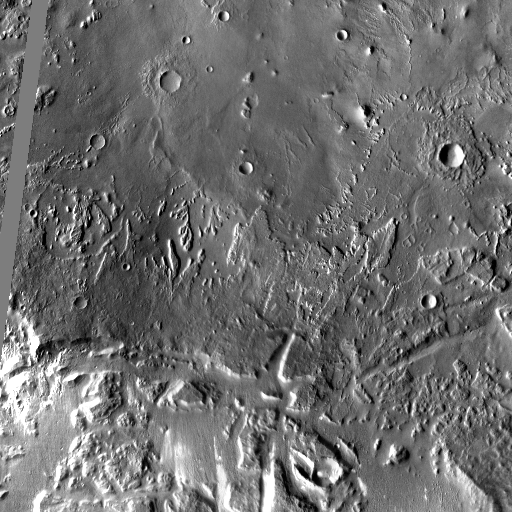
Crater classes present: Background, Other, Layered